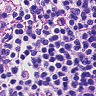
Metastatic tissue present: no